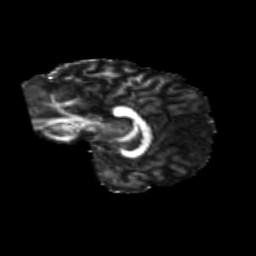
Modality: FA
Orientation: sagittal
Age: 27
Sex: female
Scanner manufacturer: siemens
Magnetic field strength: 3 T
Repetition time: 1.8 s
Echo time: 0.07 s